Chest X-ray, PA view. Patient: 67 years old, sex M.
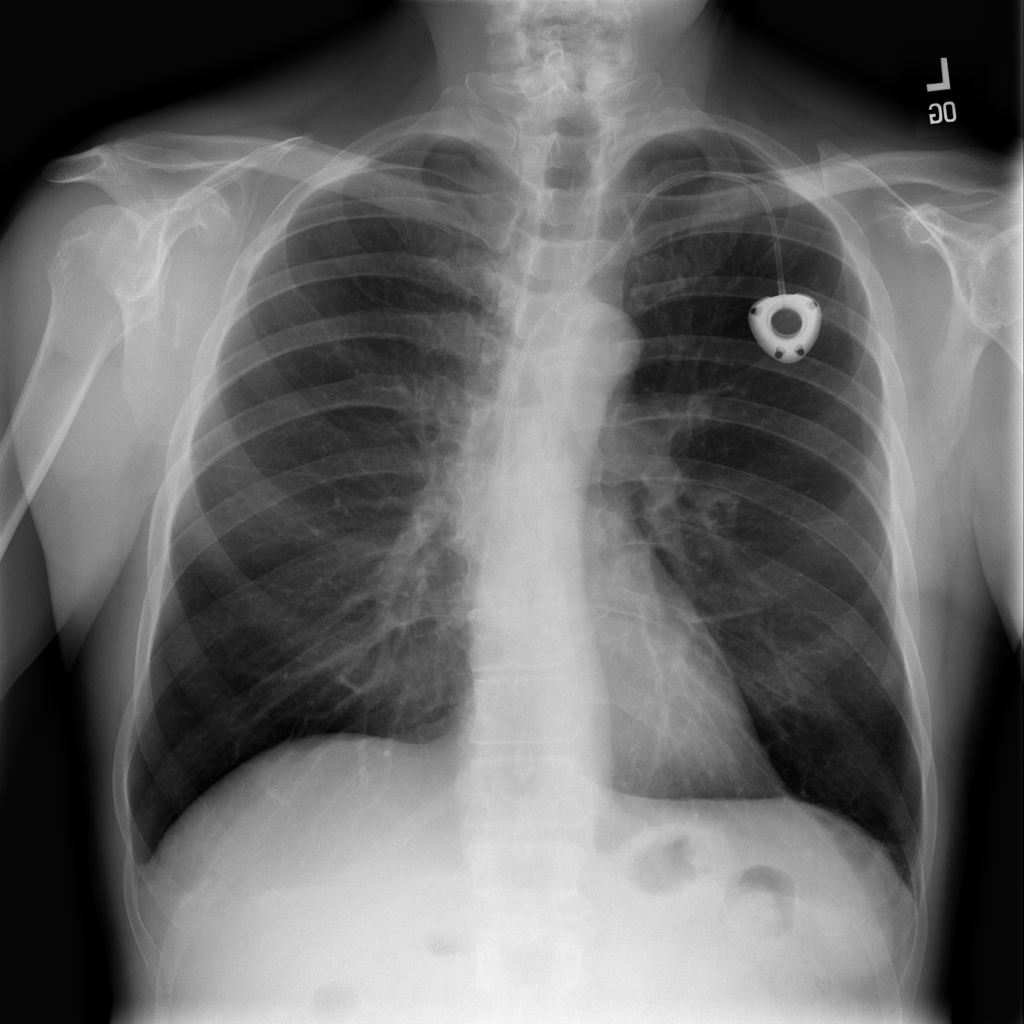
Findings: No Finding